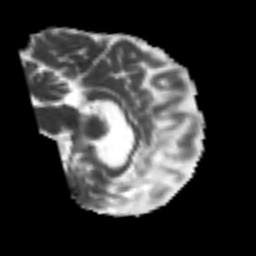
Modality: MD
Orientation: sagittal
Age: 56
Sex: male
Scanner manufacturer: siemens
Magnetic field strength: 3 T
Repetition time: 4.999 s
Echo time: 0.07946 s